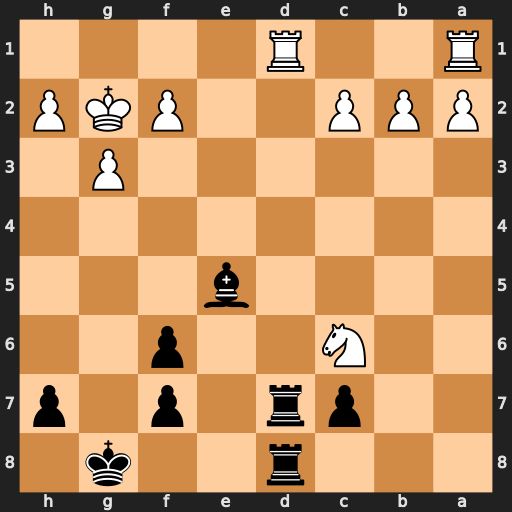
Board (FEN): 3r2k1/2pr1p1p/2N2p2/4b3/8/6P1/PPP2PKP/R2R4
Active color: b
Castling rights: -
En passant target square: -
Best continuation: Rxd1 Rxd1 Rxd1